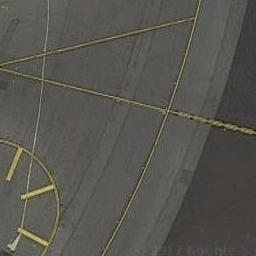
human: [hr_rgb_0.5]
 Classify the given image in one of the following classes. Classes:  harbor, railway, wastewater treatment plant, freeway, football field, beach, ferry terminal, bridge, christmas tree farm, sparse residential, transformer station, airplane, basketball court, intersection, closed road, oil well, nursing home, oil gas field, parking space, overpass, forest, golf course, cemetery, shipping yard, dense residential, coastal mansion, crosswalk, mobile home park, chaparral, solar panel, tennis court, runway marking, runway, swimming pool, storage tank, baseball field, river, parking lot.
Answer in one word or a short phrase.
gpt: runway marking